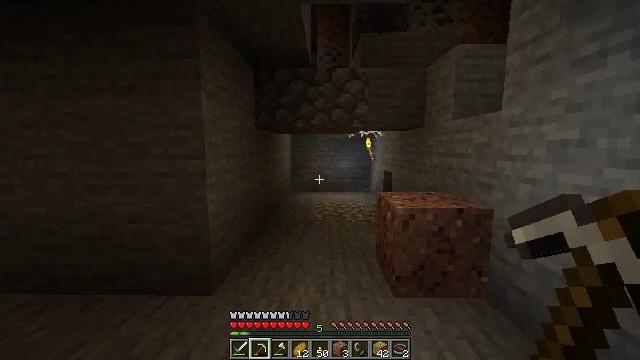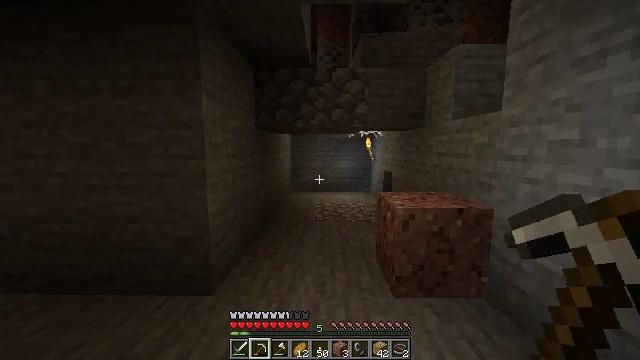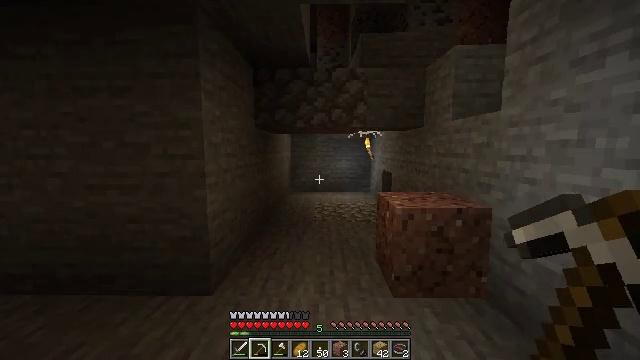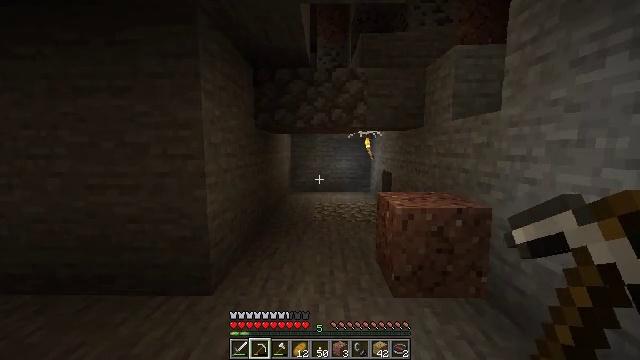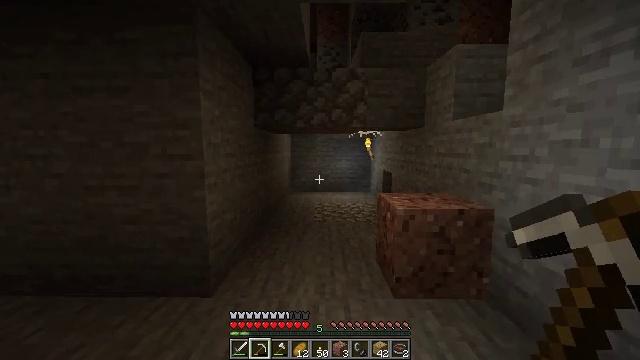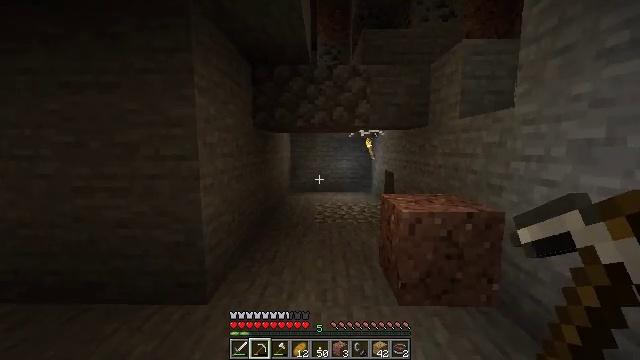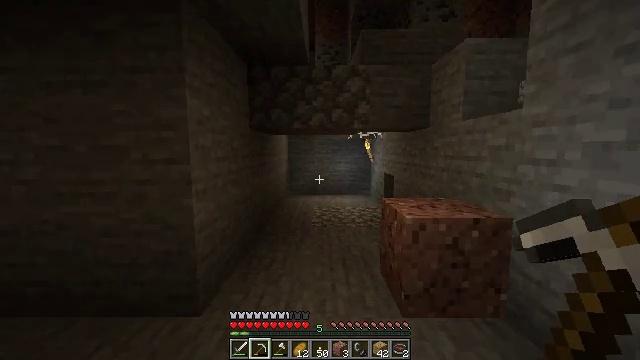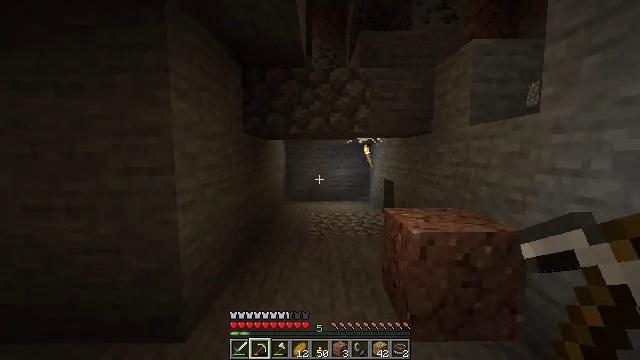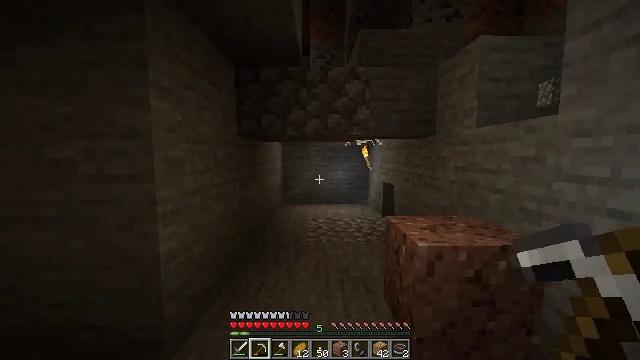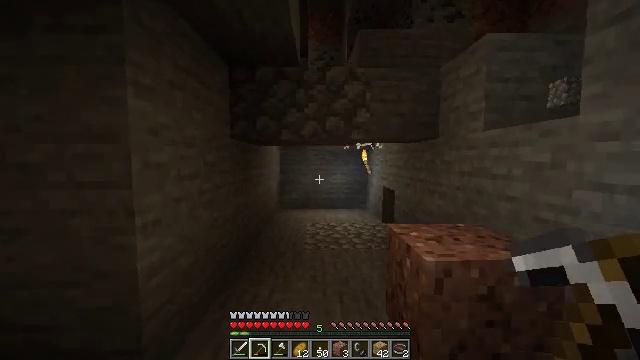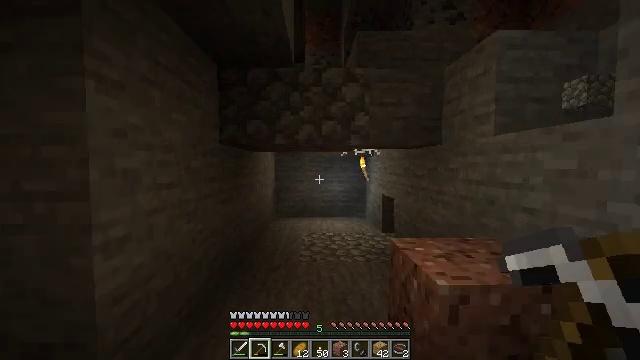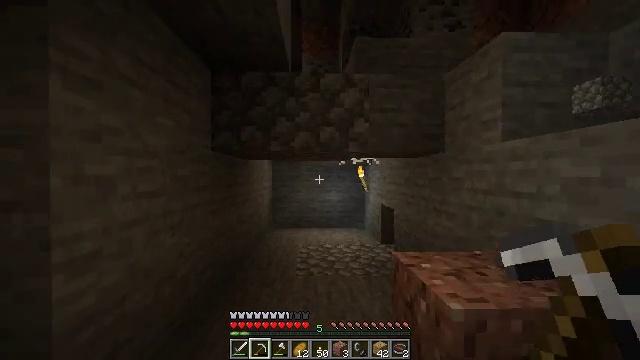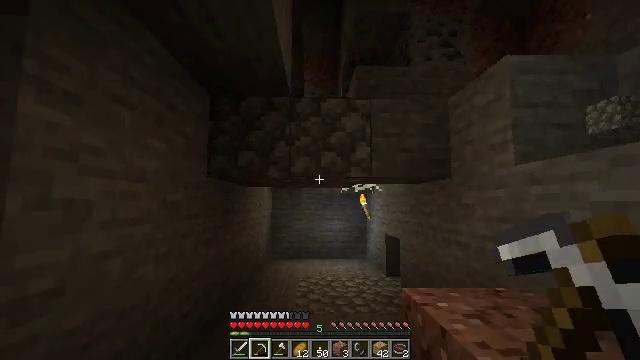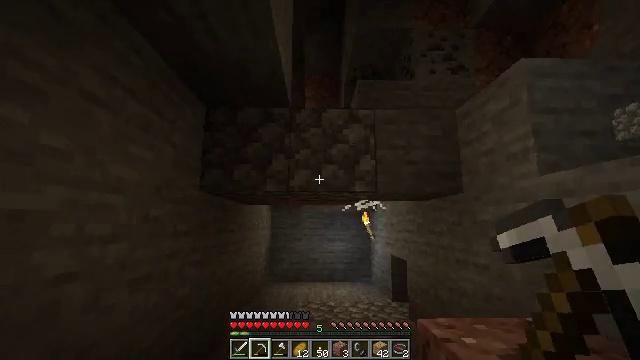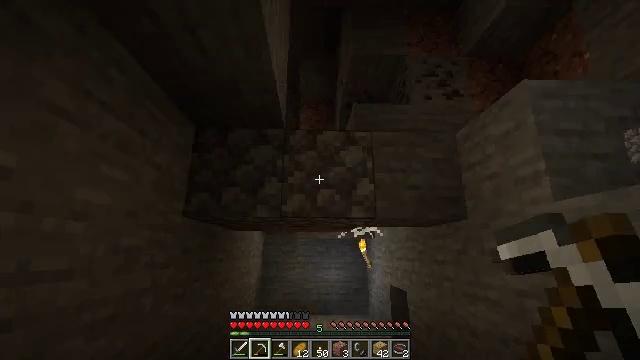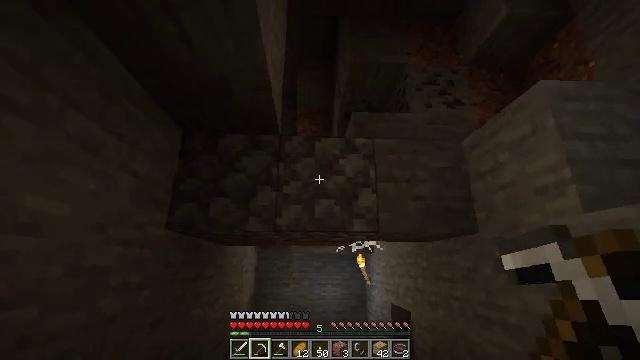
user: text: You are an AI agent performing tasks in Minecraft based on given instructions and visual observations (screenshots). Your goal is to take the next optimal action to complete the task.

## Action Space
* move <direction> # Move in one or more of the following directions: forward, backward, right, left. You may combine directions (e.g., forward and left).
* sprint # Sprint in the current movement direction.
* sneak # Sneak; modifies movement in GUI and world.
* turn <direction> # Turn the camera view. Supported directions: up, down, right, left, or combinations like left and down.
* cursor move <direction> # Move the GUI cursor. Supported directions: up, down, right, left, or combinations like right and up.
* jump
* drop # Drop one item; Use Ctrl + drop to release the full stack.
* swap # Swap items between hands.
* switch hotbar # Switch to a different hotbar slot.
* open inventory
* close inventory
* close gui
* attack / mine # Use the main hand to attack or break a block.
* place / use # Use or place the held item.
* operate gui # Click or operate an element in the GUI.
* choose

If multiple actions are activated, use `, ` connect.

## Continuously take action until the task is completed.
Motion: motion action
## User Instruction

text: Mine the cobweb to clear the path.
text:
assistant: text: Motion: no_op
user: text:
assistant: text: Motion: no_op
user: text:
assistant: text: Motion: no_op
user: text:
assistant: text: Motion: move forward
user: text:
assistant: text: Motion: move forward
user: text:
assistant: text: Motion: move forward
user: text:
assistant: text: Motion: move forward, turn up
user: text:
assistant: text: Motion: move forward
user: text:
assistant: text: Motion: move forward
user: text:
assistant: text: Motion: move forward, turn up
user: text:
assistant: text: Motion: move forward, turn up
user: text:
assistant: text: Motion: move forward, turn up
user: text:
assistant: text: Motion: move forward, turn up
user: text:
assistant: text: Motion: move forward, turn right and up
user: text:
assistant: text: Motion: move forward, turn up
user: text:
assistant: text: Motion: move forward, turn up
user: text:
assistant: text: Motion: move forward, turn up
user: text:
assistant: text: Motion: move forward, turn up
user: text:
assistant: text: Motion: no_op
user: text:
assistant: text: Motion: no_op
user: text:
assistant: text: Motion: no_op
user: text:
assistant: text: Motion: no_op
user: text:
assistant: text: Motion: no_op
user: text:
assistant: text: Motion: no_op
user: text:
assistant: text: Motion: move back, turn down
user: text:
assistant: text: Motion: move back, turn left and down
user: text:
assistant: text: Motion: move back, turn left and down
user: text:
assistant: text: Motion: move back, turn down
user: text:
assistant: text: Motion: move back, turn right and down
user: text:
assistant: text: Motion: turn down